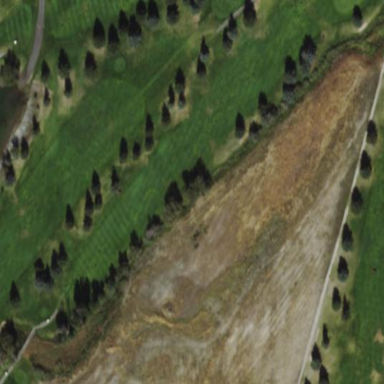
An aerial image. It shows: Water hazard on golf course. The hazard is natural water feature.